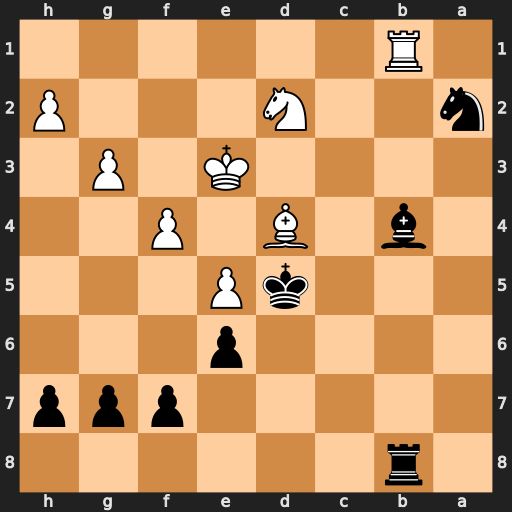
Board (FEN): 1r6/5ppp/4p3/3kP3/1b1B1P2/4K1P1/n2N3P/1R6
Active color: b
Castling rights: -
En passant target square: -
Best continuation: Bxd2+ Kxd2 Rxb1